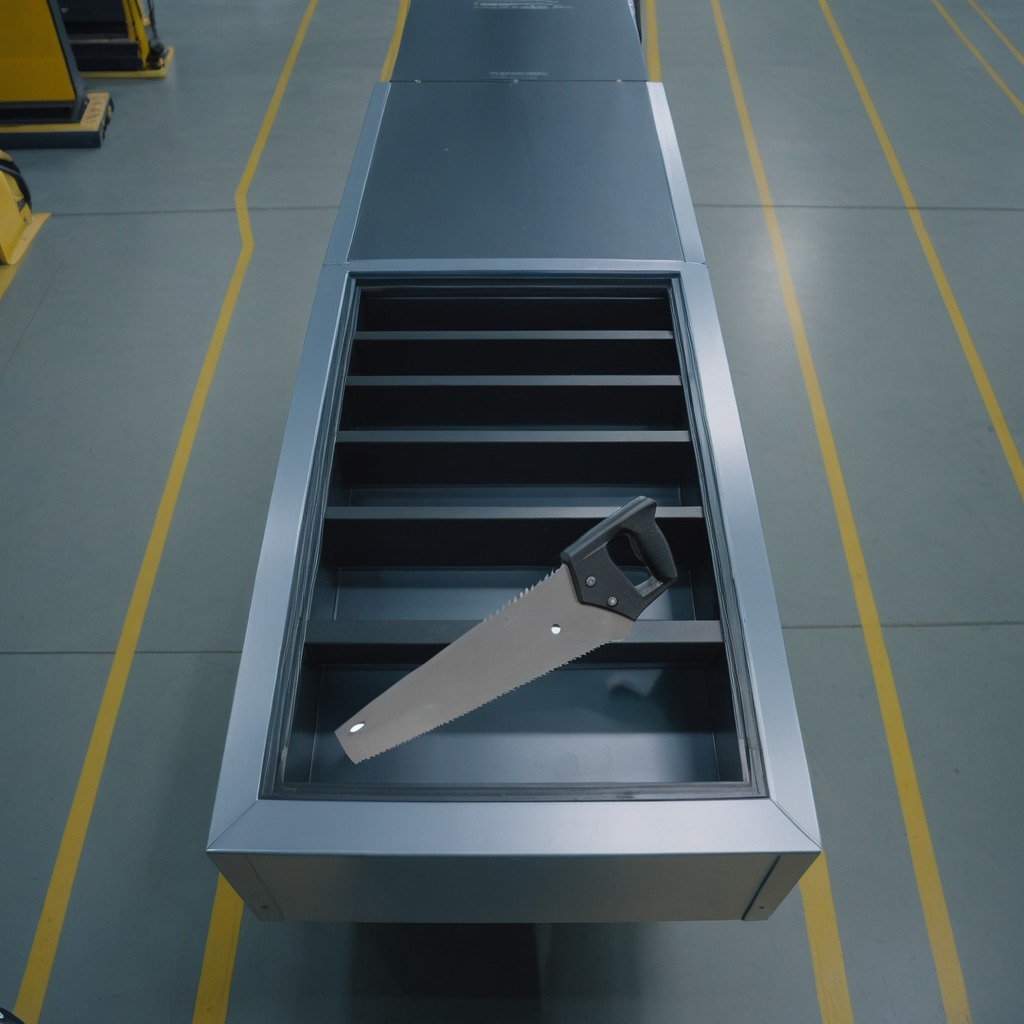
A metal saw is lying on the toolbox surface.